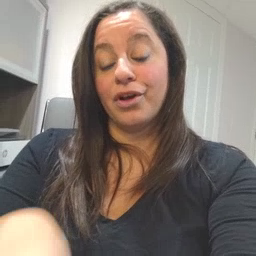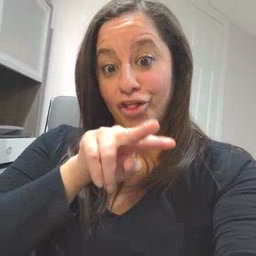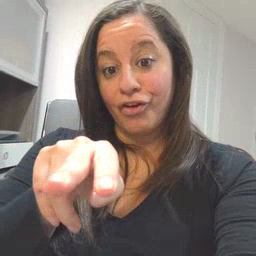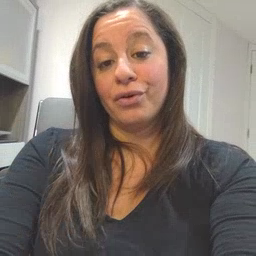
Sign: look